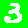
Digit: 3